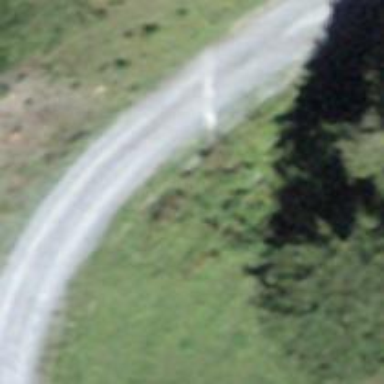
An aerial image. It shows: Well-maintained track road with grade 1 tracktype.